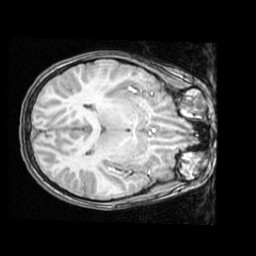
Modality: T1w
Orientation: axial
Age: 13
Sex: female
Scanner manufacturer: ge
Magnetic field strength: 1.5 T
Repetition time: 0.03333 s
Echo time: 0.008 s